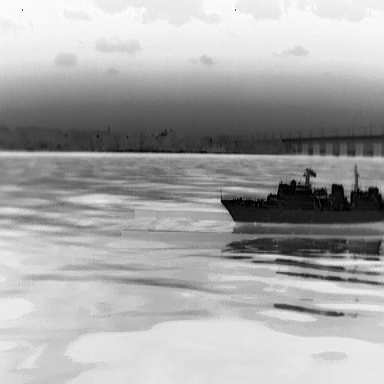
There is a warship in the infrared image.